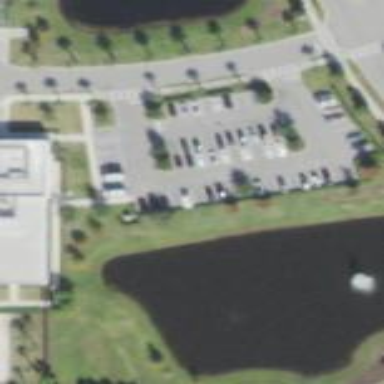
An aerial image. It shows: Parking area.